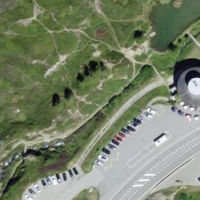
EUNIS habitat code: 26
Species observed at this site:
Plebejus argus
Rhododendron ferrugineum
Empetrum nigrum
Chamaenerion angustifolium
Podisma pedestris
Eriophorum angustifolium
Vaccinium myrtillus
Erebia epiphron
Campanula barbata
Lasiocampa quercus
Dactylorhiza majalis
Sempervivum montanum
Crocus vernus
Matricaria discoidea
Tussilago farfara
Arcyptera fusca
Neottia ovata
Salmo trutta